Question: I am displaying a checkbox using the unicode characters '☑️' and '' on my iOS app.
On my own device and simulator everything is displaying correctly, however, when I deploy the same app onto another machine's simulator or device, certain devices seem to show the checked character '☑️' wrongly.
Below is a screenshot.

I was suspecting the keyboard, but both the working and non-working seems to be set as British English, so I ruled that out.
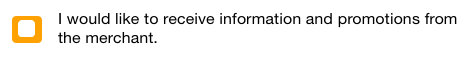
Answer: it appears that all devices on has this problem. It works well on devices running iOS 7.0.2 and lower. Didnt try the rest in between though.
Worked around this by using an image instead of Unicode.